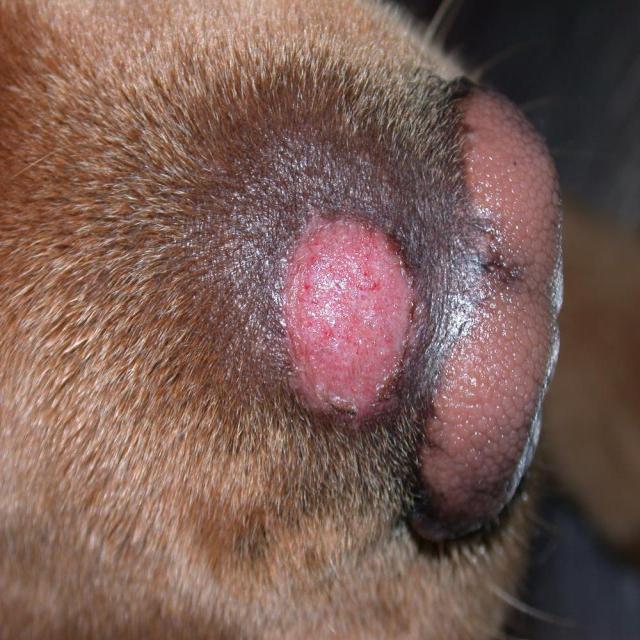
Canine ringworm (Dermatophytosis) — fungal infection caused by Microsporum or Trichophyton. Presents with circular alopecia, scaling, crusting, and broken hairs.